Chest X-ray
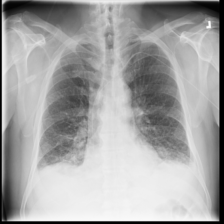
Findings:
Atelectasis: negative
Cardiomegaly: negative
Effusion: negative
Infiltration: negative
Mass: negative
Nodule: negative
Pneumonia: positive
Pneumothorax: negative
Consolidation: positive
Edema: negative
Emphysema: negative
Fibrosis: negative
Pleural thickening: negative
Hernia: negative